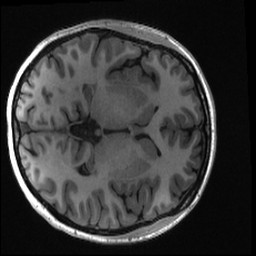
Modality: T1w
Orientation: axial
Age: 27
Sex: female